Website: walmart
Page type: order-returns
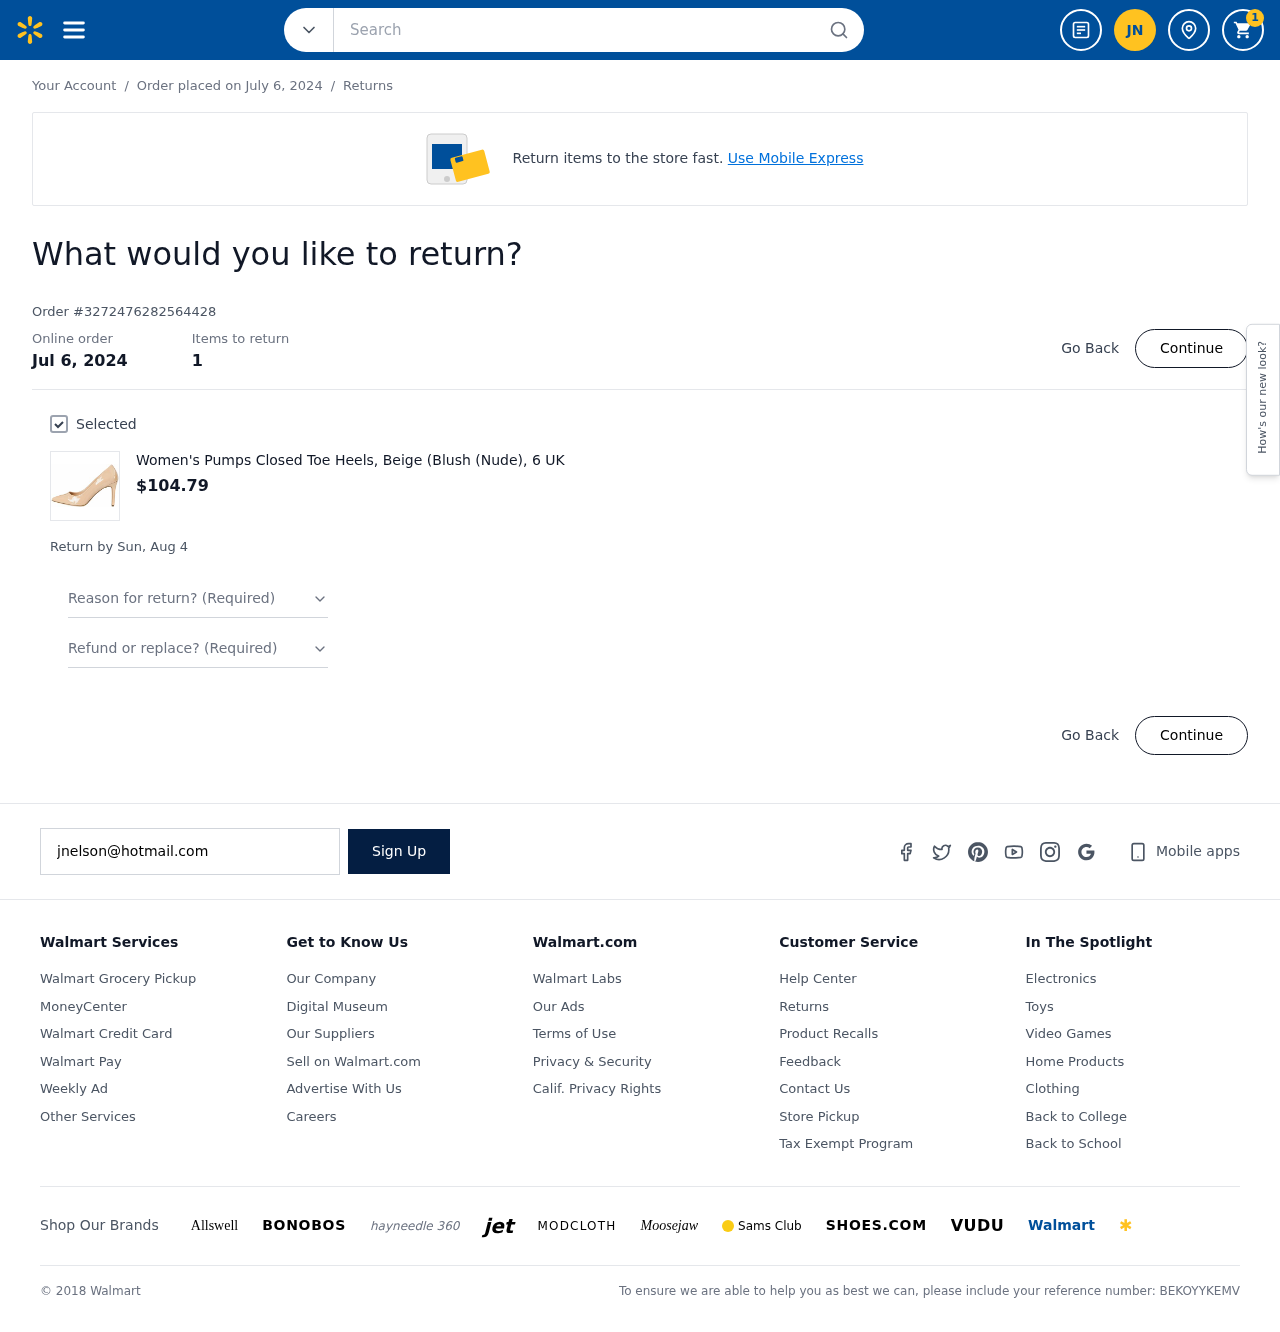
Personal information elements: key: PII_EMAIL
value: jnelson@hotmail.com
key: PII_INITIALS
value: JN
Product elements: key: PRODUCT1_NAME
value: Women's Pumps Closed Toe Heels, Beige (Blush (Nude), 6 UK
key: PRODUCT1_PRICE
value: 104.79
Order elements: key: ORDER_NUM_ITEMS
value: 1
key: ORDER_DATE
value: Jul 6, 2024
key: ORDER_DATE
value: Order placed on July 6, 2024
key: ORDER_ID
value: Order #3272476282564428
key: ORDER_RETURN_BY_DATE
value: Return by Sun, Aug 4
Search elements: key: HEADER_SEARCH
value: Search